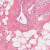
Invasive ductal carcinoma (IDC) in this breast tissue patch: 0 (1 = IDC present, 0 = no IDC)